Question: I made a table view with a custom cell as follows.
![Custom cell][1]
![Out put table view][2]
i need to set ratings using picker instead of slider in each cell

I need to set picker position only on just bellow the button it will varie with respective to the button postion
how to achieve it.
iu tried with fram & bounds as follow but give same vaues every time
'''
- (IBAction) buttonClicked:(UIButton *)sender
{
NSLog(@"------%f %f",sender.frame.origin.x , sender.frame.origin.y); //250, 2
NSLog(@"------%f %f",sender.bounds.origin.x , bounds.frame.origin.y); // 0.0 , 0.0
picker.frame = CGRectMake(sender.bounds.origin.x , sender.bounds.origin.y, 50, 216);
}
'''
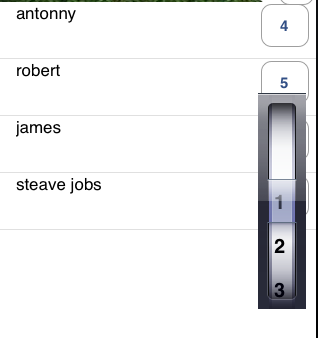
Answer: You have a typo in your last line where you use the ".x" value twice, instead of using the ".y" value the second time.
Also, you need to convert the coordinates to the coordinates of the view that the picker is being displayed in. Include the code for showing your picker and I can help you with that.
It will be something like this:
'''
picker.frame = [viewThatYouAreDisplayingThePickerIn convertRect:sender.frame fromView:sender.superview];
'''